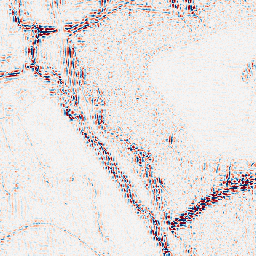
Category: wavelet
Decomposition family: wavelet_reverse_biorthogonal
Decomposition parameters: wavelet: rbio5.5
level: 2
Upsampling method: quintic
Upsampling parameters: scale: 8
Upsampling scale: 8